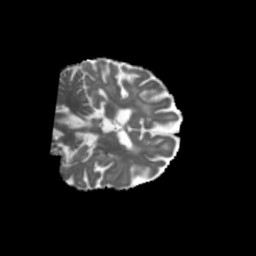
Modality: MD
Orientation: coronal
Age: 75
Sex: male
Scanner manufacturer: siemens
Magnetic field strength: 3 T
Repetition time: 5.47 s
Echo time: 0.0854 s